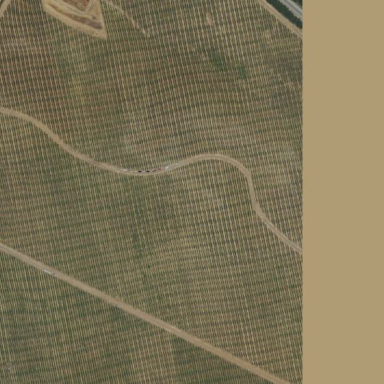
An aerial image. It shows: Vineyard growing grapes.